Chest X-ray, PA view. Patient: 50 years old, sex M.
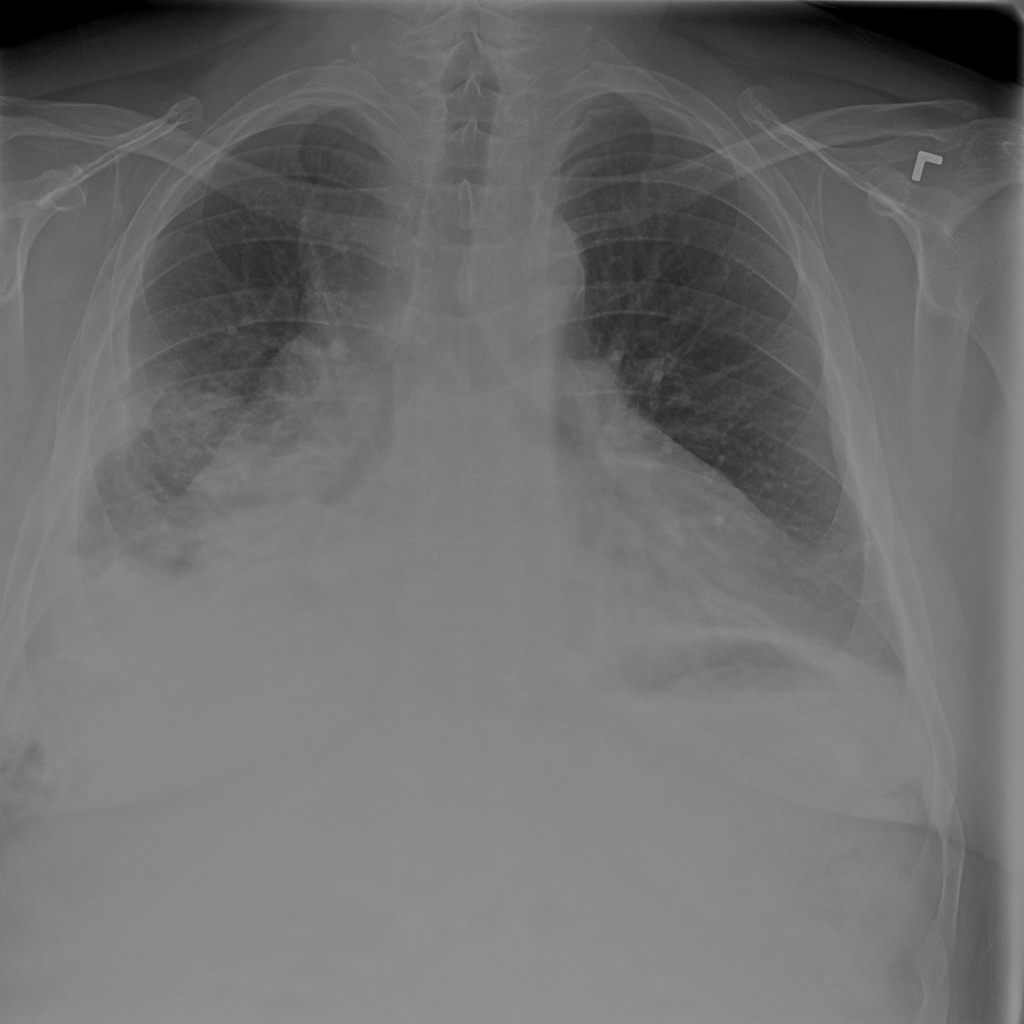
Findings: No Finding